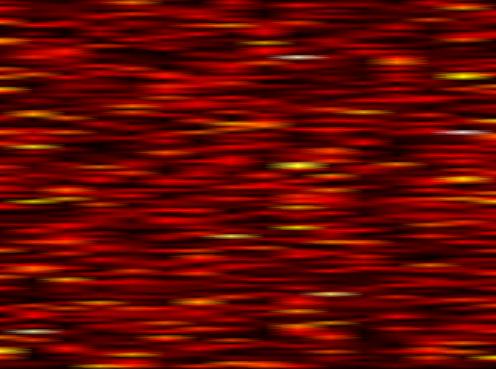
Label: WOLA